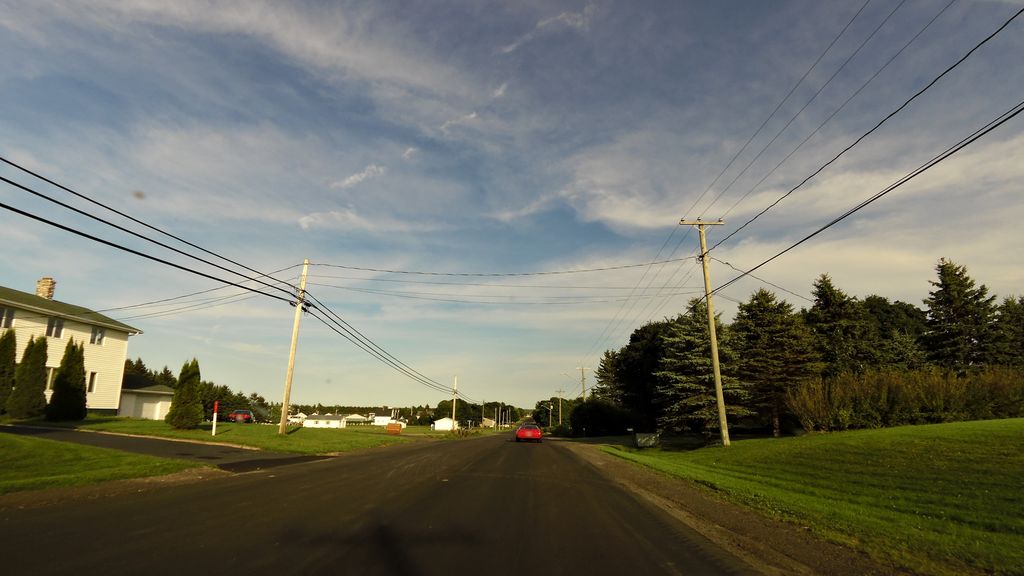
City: charlottetown